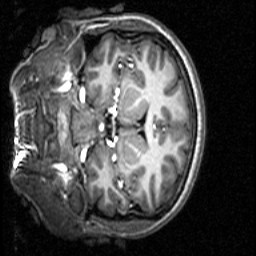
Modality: T1w
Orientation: coronal
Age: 19
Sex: female